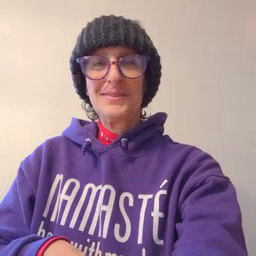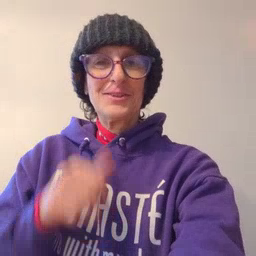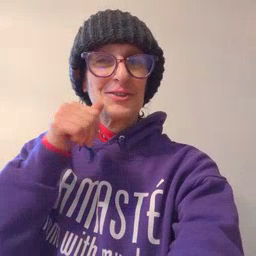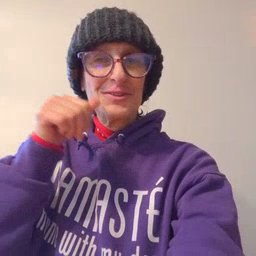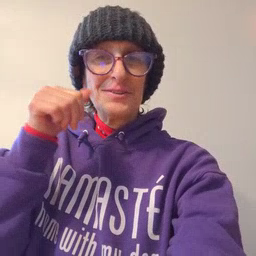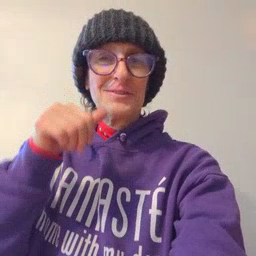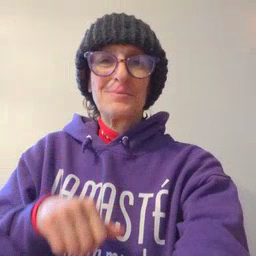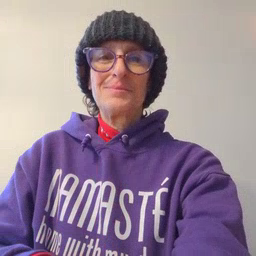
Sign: girl